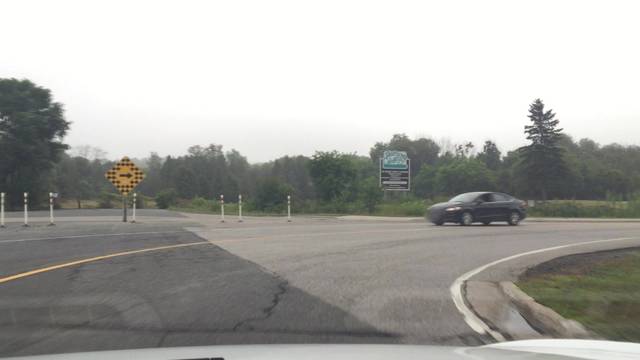
Region: Canada
Coordinates: 43.889, -78.824